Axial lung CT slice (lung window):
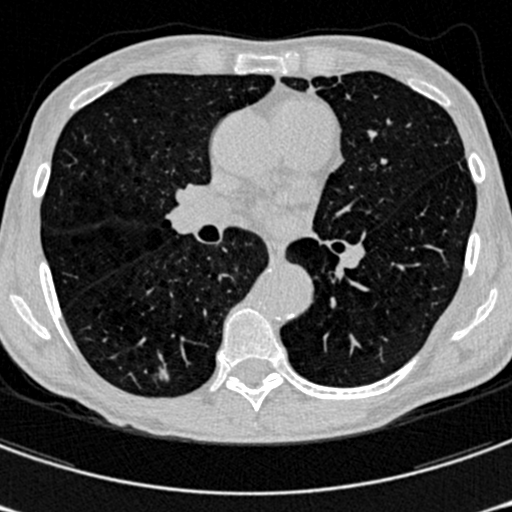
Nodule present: no